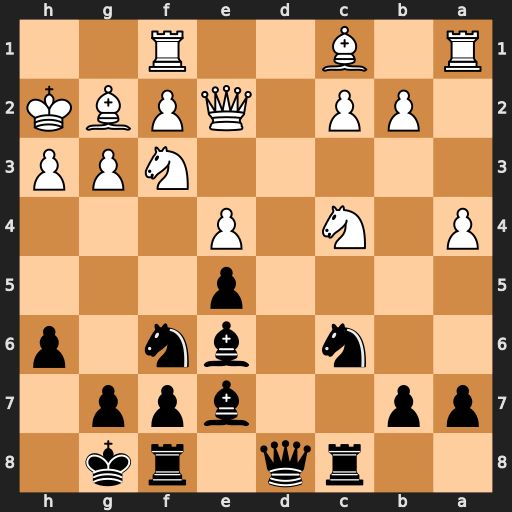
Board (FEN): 2rq1rk1/pp2bpp1/2n1bn1p/4p3/P1N1P3/5NPP/1PP1QPBK/R1B2R2
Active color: b
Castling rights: -
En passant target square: -
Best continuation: Nd4 Nxd4 Bxc4